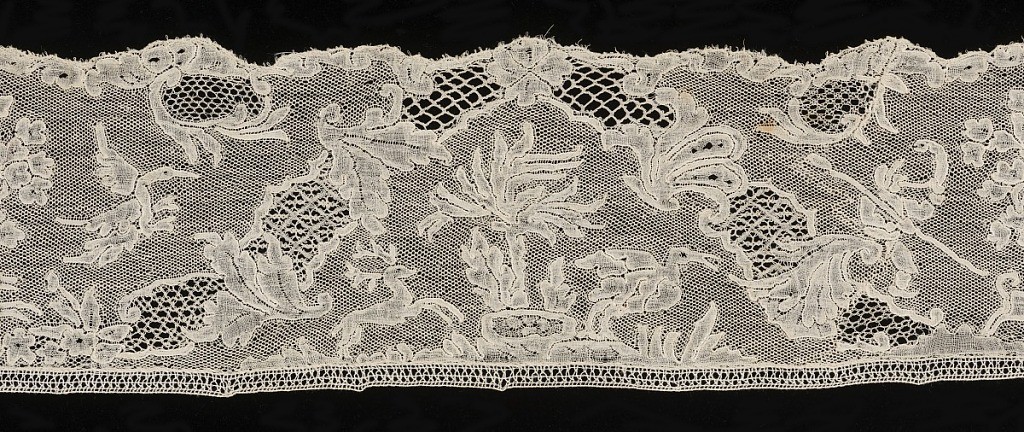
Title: Border
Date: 1750–1800
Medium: linen Technique: bobbin lace, Mechlin style
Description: Band with a hunting scene called "Hunt of the Swan."